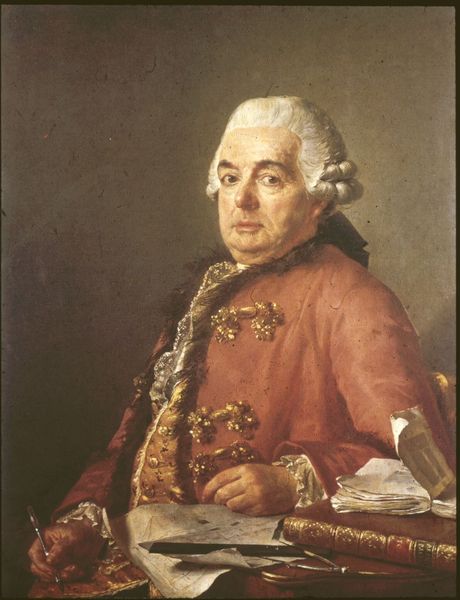
Titel: Portrait de Jacques-François Desmaisons
Künstler: Jacques Louis David
Standort: Buffalo (New York)
Institution: Albright-Knox Art Gallery
Schlagwörter: blätter, feder, gemälde, hand, kopf, mann, schatten, weiß, ocker, sitzen, braun, frisur, grau, hintergrund, holz, licht, mund, nase, orange, profil, schmuck, schwarz, stirn, stuhl, tisch, blick, rot, beige, malerei, rock, schleife, alt, hemd, jacke, tresen, wand, arm, augen, barock, falten, federn, inkarnat, samt, spitze, bildnis, hals, herr, hände, portrait, porträt, schauen, tischbein, öl, gold, haare, halbfigur, mantel, sitzend, adel, spitzen, augenbrauen, borte, knopf, locken, puder, rokoko, fell, perücke, wangen, bücher, papier, papiere, schreibtisch, sitz, alter mann, kaiser, könig, dick, zopf, ernst, brauen, glanz, pupillen, lesen, verzierung, mimik, robe, bauch, rüschen, knöpfe, weste, abbild, fett, philosoph, buch, seite, uniform, zeitung, augenhöhlen, autor, manschetten, orden, herrscher, brokat, stift, einband, karte, akten, tressen, buchrücken, ledereinband, seiten, wangenknochen, halbprofil, doppelkinn, brief, schreiben, leder, plan, beleibt, adliger, gelehrter, besatz, wichtig, edelmann, schreiber, büro, lineal, sitzender, schnallen, rechtshänder, schreibfeder, perrücke, notiz, zirkel, bürokratie, abgestützt, dokumente, feist, abgewetzt, kompass, eselsohren, händel, staatsmann, dreiviertel profil, goldknöpfe, alloge, doppelkkinn, füllhalter, nachdeken, perück, zerfeldderd, zerlesen, rot mantel, rote rock, lienal, büch